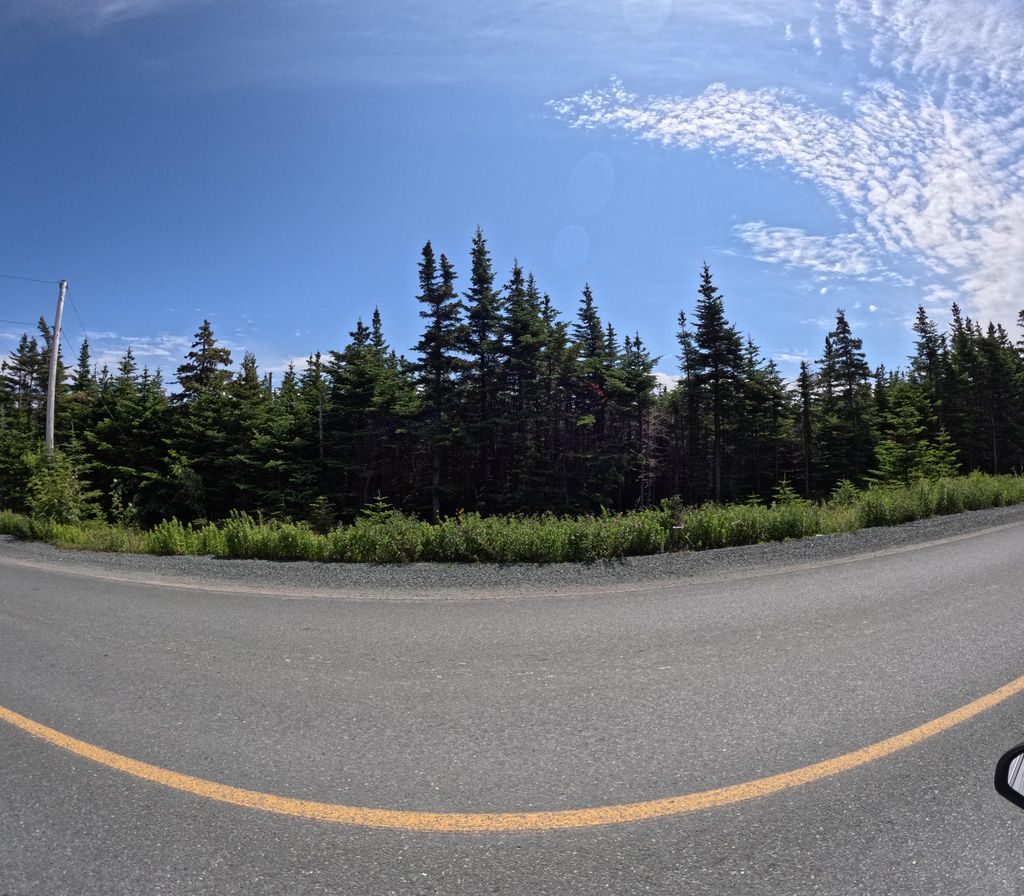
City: st_johns